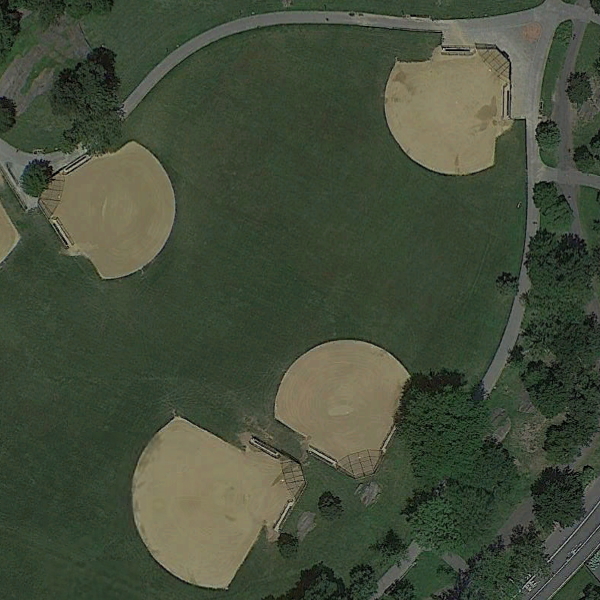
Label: BaseballField